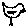
Label: bird